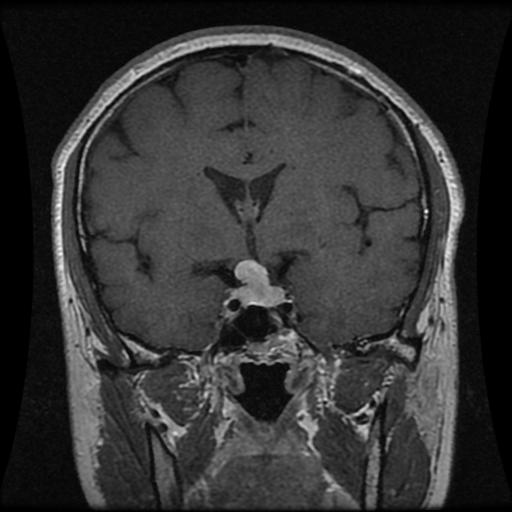
Label: pituitary